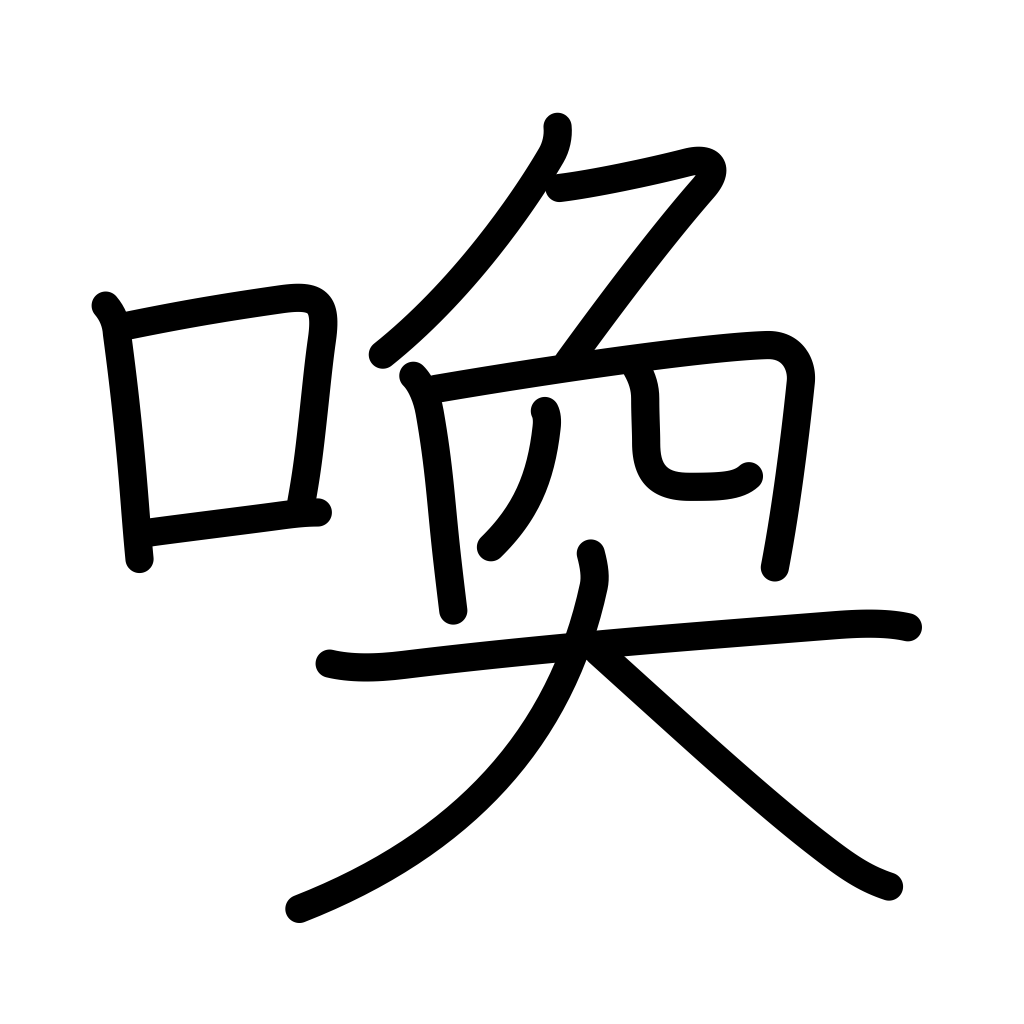
Meaning: yell, cry, call, scream, summon